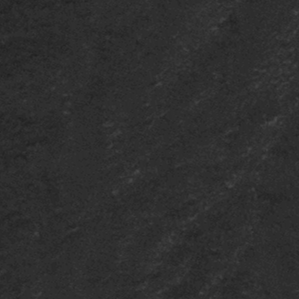
Label: frost